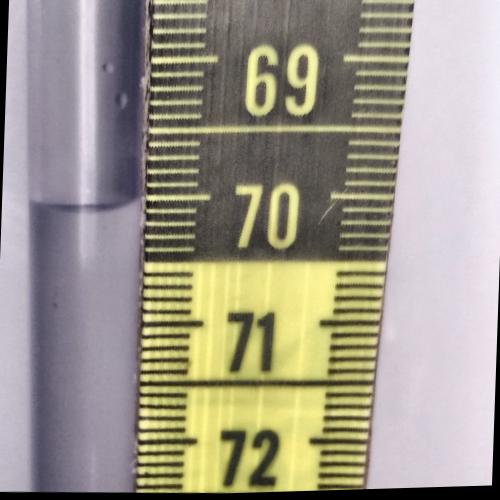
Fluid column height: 70.0 cm